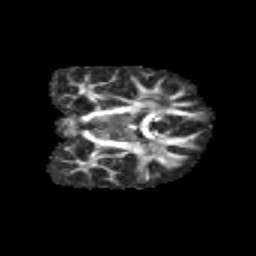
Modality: FA
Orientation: coronal
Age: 14
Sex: female
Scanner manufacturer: siemens
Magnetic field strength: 3 T
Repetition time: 3.8 s
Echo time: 0.07 s